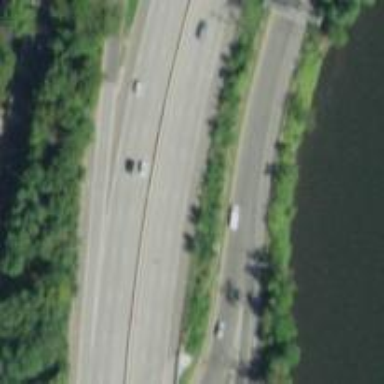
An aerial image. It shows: Urban freeway or expressway.